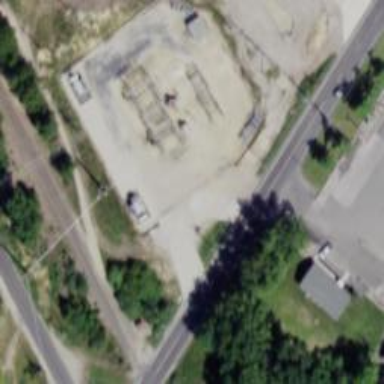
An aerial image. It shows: Substation with fence around it.